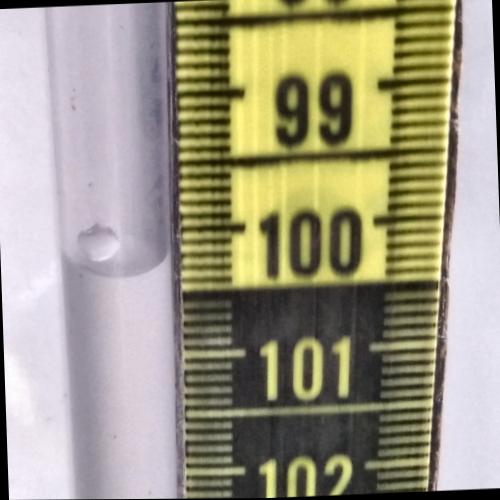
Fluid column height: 100.3 cm